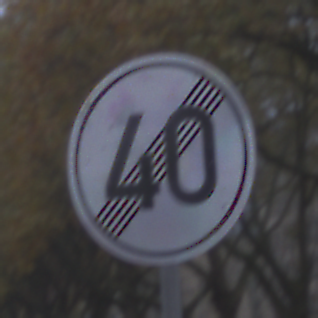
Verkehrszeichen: EndeGeschwindigkeit40
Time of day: SunriseSunset
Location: Outdoor (Urban)
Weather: PartlyCloudy
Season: NotSpecified
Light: Natural